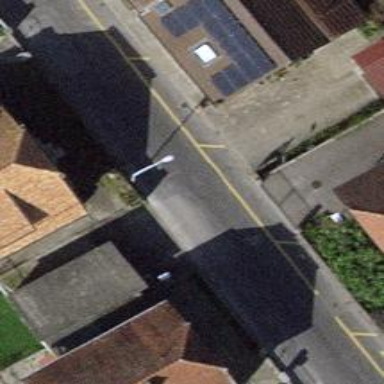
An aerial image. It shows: Unclassified asphalt road with sidewalk.